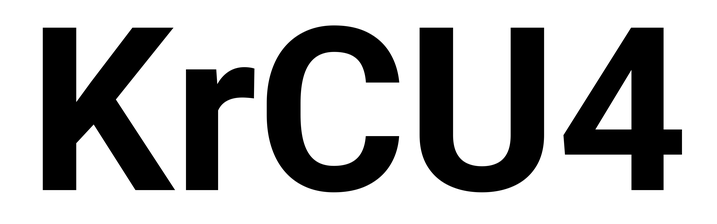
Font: Roboto_Bold